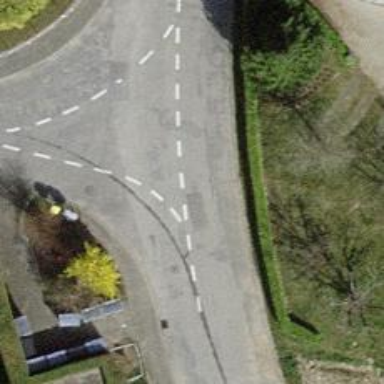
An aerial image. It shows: Living street.